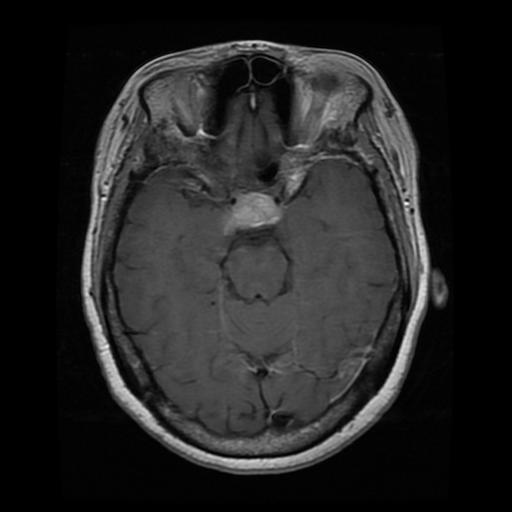
Label: pituitary